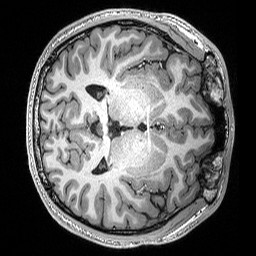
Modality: T1w
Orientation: axial
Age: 20
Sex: male
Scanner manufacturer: siemens
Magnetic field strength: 3 T
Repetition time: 2.53 s
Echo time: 0.0033 s